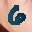
Label: 6